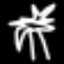
Label: palm tree